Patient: sex F, age 59
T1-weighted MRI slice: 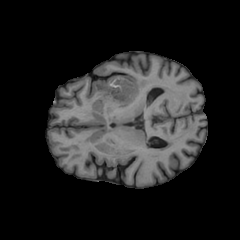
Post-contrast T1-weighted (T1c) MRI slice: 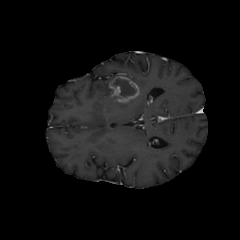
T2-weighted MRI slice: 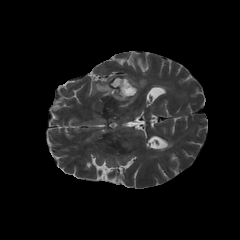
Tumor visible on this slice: yes
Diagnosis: Glioblastoma, IDH-wildtype
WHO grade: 4